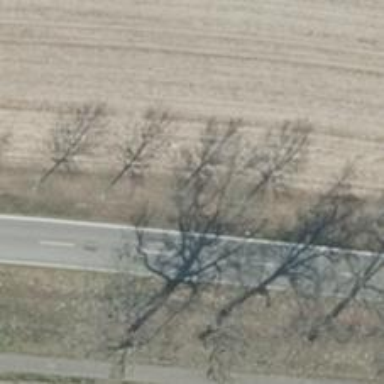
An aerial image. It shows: Row of deciduous broadleaved trees.